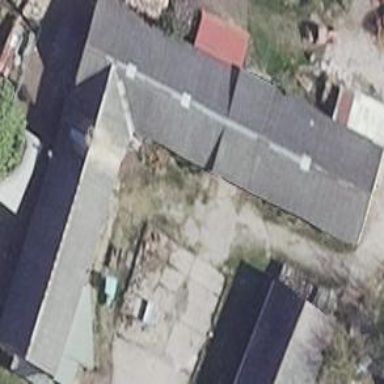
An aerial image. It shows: Shed building.